Question: When I create a new VCL application in Delphi 2006 and run it (without adding any of my own code or refernce any of my own units), the application won't have all of menu items one would expect in the context menu of it's taskbar button. The application's system menu (the menu you get when left-clicking the form's icon), however, has all the regular menu items. As you can see in the following screenshots, 'Move' ('Verschieben'), 'Size'('Grosse andern') and 'Maximize'('Maximieren') are missing from the former

I could not reproduce this in Delphi XE (the only other vesion of Delphi I have access to) and I haven't found anybody else reporting this behavior, either.
I have also looked through the properties of 'TForm' and 'TApplication' whether there was one to control these menus, but haven't found one.
All applications I know of have the same set of menu items in those two menus and I would like my application to do, too. How do I get these two menus to show the same set of items?
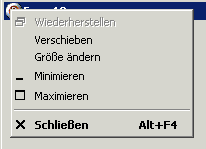
Answer: The difference lies in <URL>, a property introduced in D2007 which is set automatically True.
To acquire the same effect in earlier versions, I always use the following approach:
'''
uses
Windows,
...
Application.CreateForm(TMainForm, MainForm);
ShowWindow(Application.Handle, SW_HIDE);
Application.Run;
'''
'''
TMainForm = class(TForm)
private
procedure WMSysCommand(var Message: TWMSysCommand);
message WM_SYSCOMMAND;
protected
procedure CreateParams(var Params: TCreateParams); override;
...
procedure TMainForm.CreateParams(var Params: TCreateParams);
begin
inherited CreateParams(Params);
with Params do
begin
ExStyle := ExStyle or WS_EX_APPWINDOW;
WndParent := GetDesktopWindow;
end;
end;
procedure TMainForm.WMSysCommand(var Message: TWMSysCommand);
begin
if Message.CmdType = SC_MINIMIZE then
ShowWindow(Handle, SW_MINIMIZE)
else
inherited;
end;
'''
This works only when 'MainForm.Visible' is set 'True' design time.